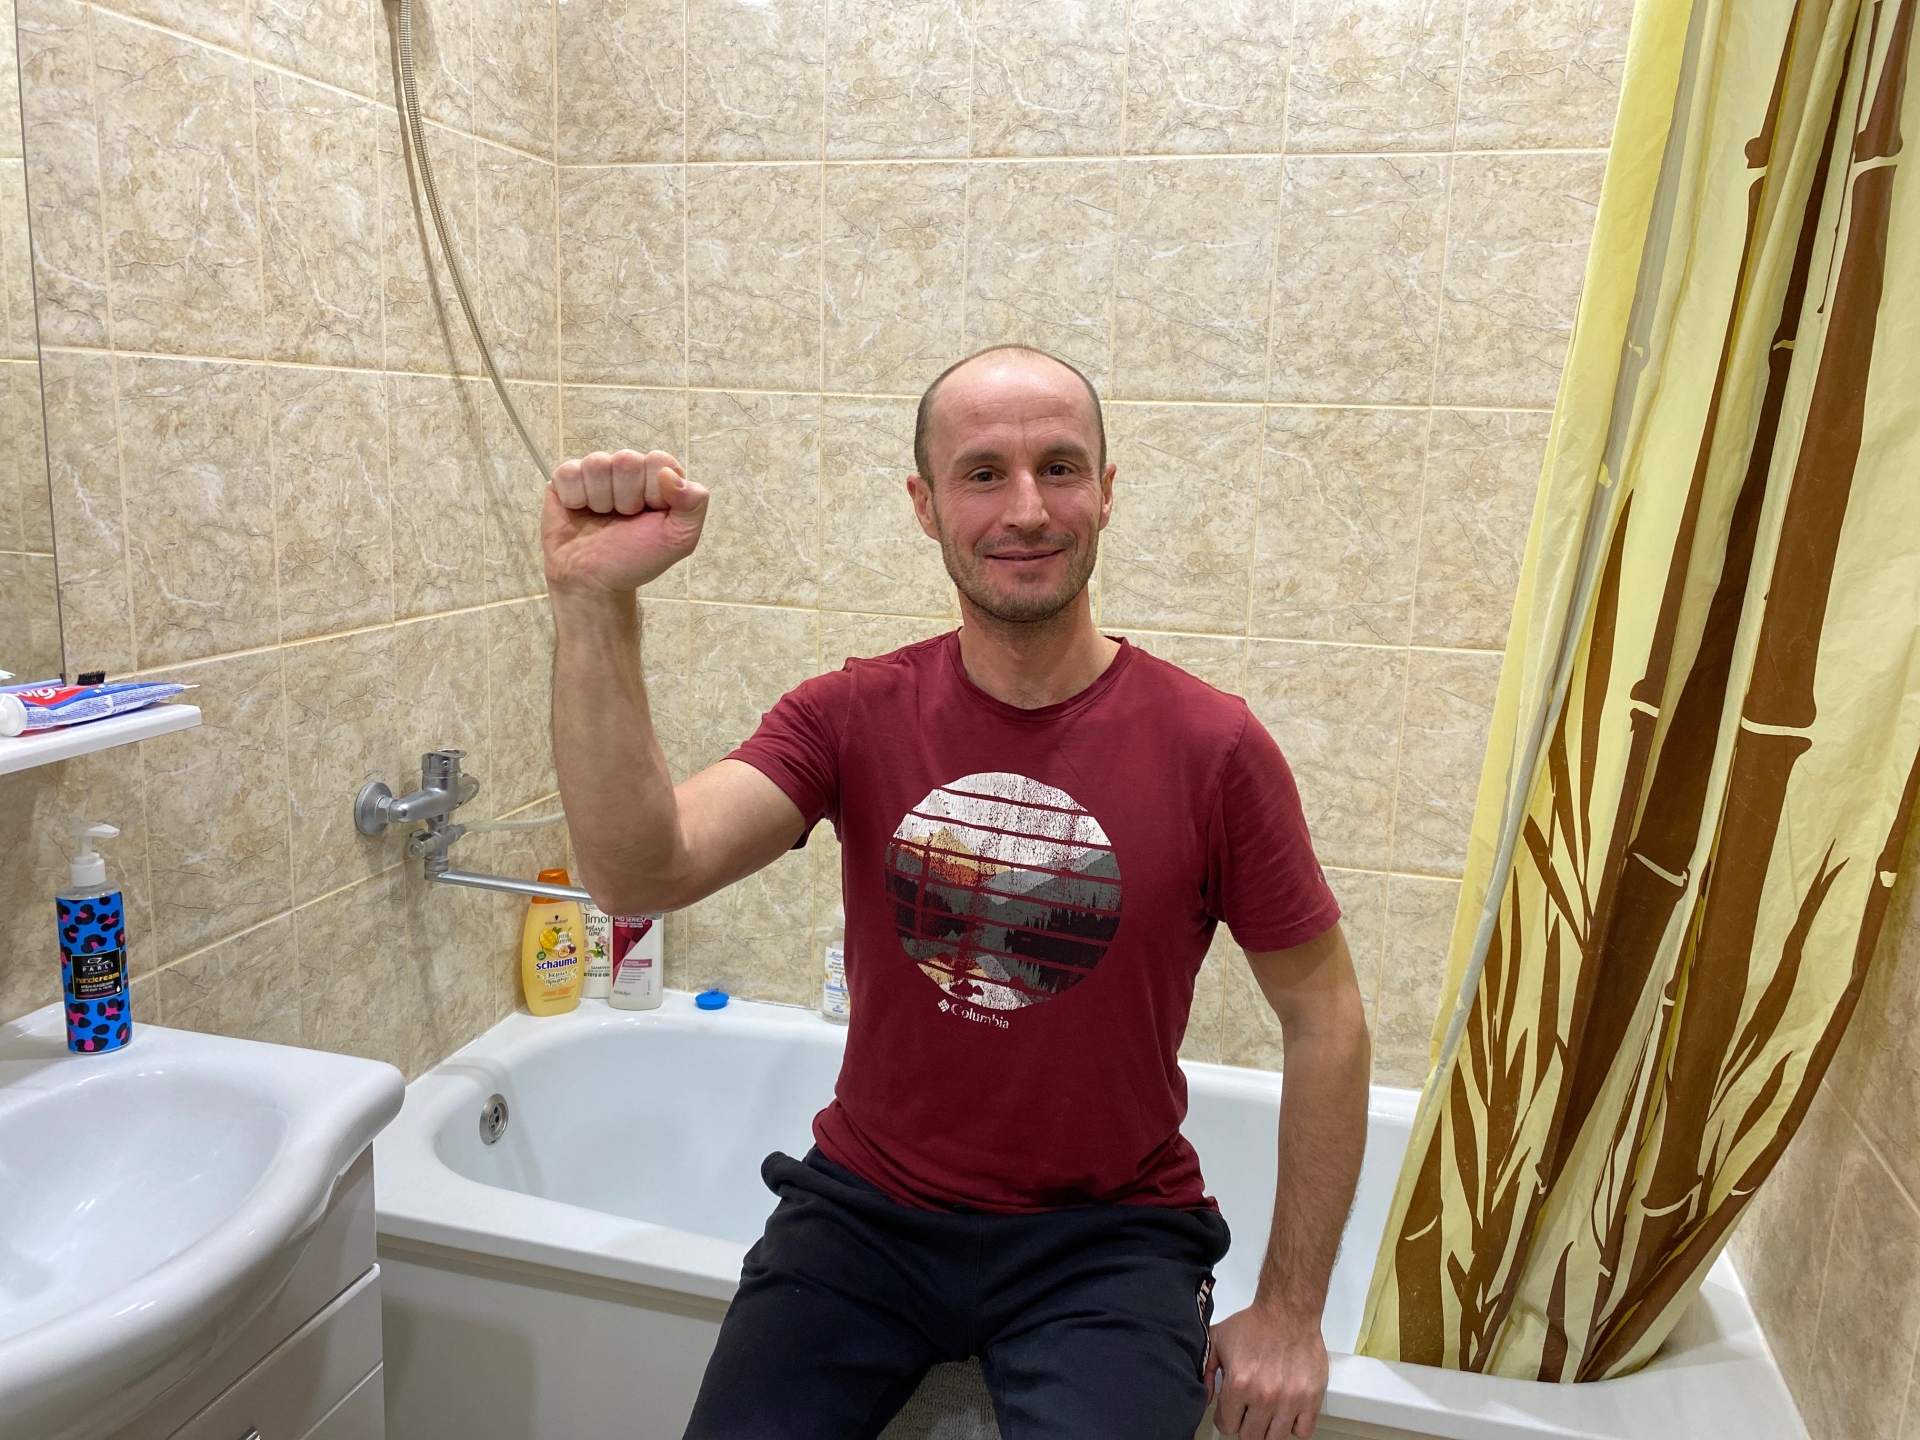
Label: clear